Field crop: tomato
Growth stage: 1
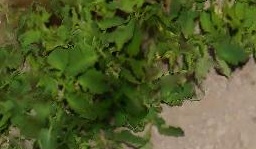
Species: tomato